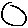
Label: circle